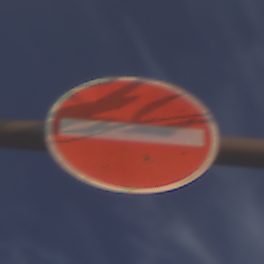
Verkehrszeichen: VerbotDerEinfahrt
Umgebung: Outdoor, Suburban
Tageszeit: MorningAfternoon
Wetter: PartlyCloudy
Licht: Natural
Jahreszeit: NotSpecified
Kontrast: HighContrast